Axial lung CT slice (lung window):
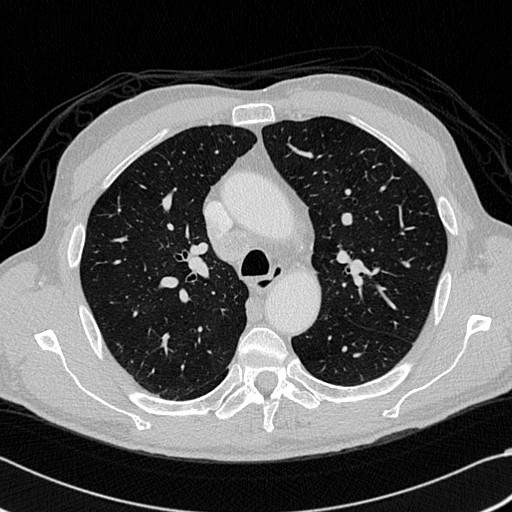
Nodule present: no